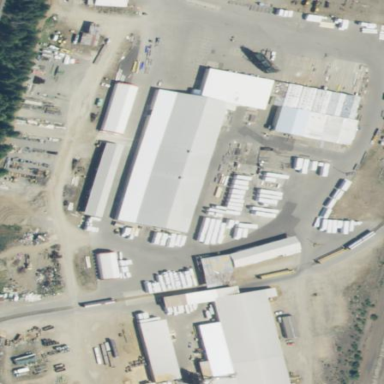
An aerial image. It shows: Industrial area dedicated to sawmill.